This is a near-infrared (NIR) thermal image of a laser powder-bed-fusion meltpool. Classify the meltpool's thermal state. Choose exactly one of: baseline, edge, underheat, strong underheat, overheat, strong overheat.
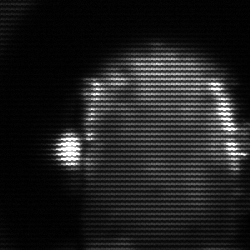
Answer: baseline